Field crop: tomato
Growth stage: 1
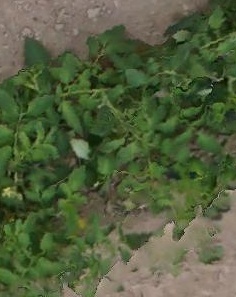
Species: tomato